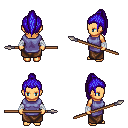
a pixel art fantasy rpg character, female body template, human, tanned skin, chain tabard jacket, robe skirt, blue long topknot hairstyle, white cloth bandages, spear, four views (front, back, left, right), 2x2 character sprite sheet, small pixel art, hard edges, no anti-aliasing